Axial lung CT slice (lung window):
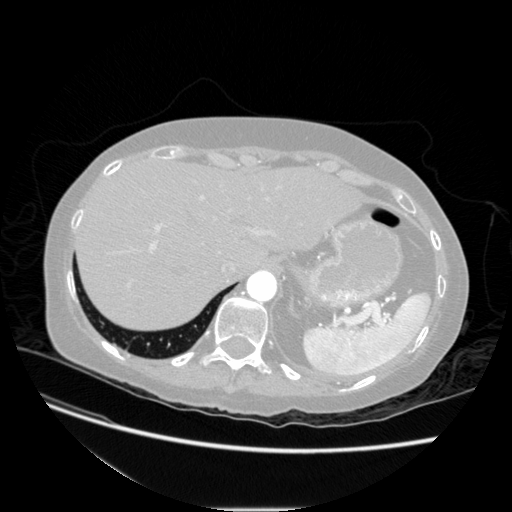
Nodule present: no